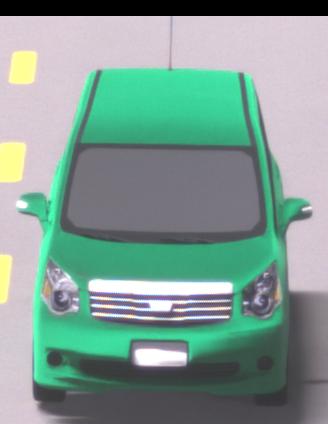
Make: Toyota
Model: Noah
Detailed model: Voxy R70G
Model produced from: 2007
Model produced until: 2013
Doors: 5
Color: green
Road condition: dry road
Daytime: not specified
Contrast: high contrast